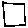
Label: square